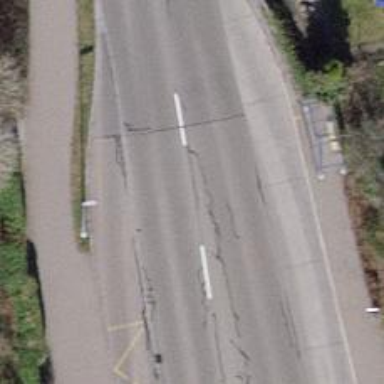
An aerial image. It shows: Bus stop with stop position for public transport.